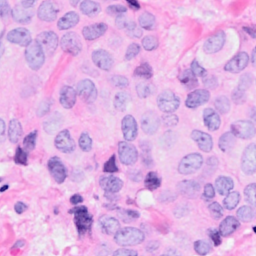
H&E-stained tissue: Breast